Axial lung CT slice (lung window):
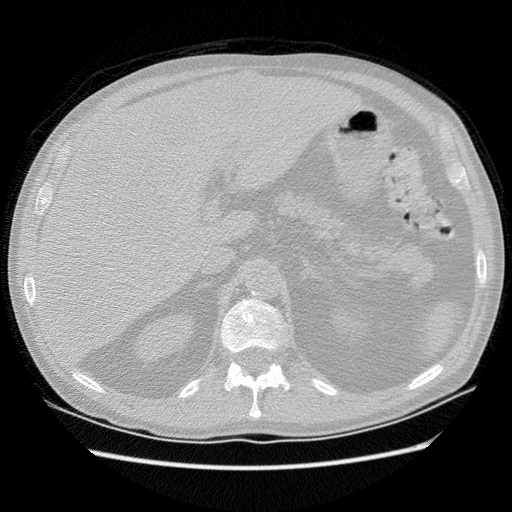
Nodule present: no